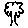
Label: tree